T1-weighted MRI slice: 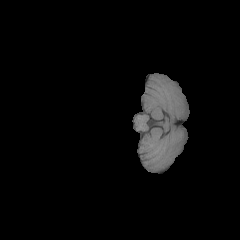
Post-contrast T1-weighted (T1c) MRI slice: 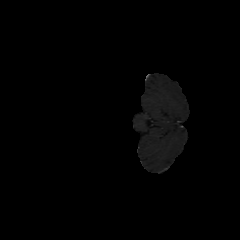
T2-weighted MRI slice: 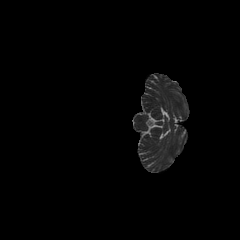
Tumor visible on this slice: no